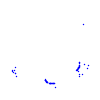
Particle: proton